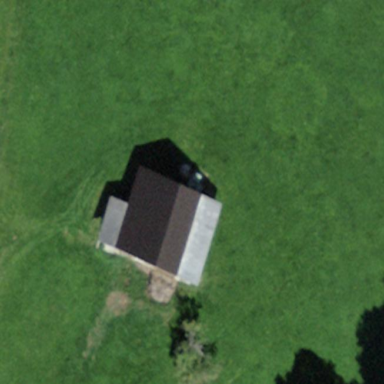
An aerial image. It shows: Barn.